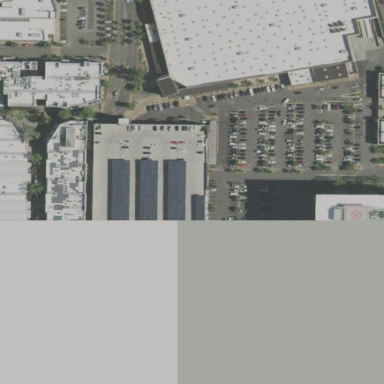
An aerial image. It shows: Retail mall.